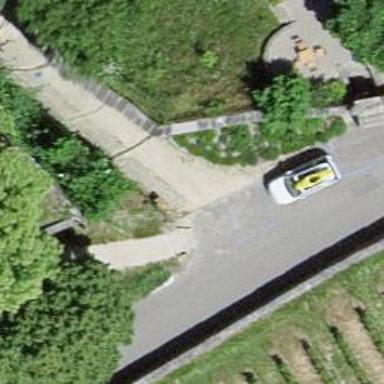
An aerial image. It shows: Road with steps.